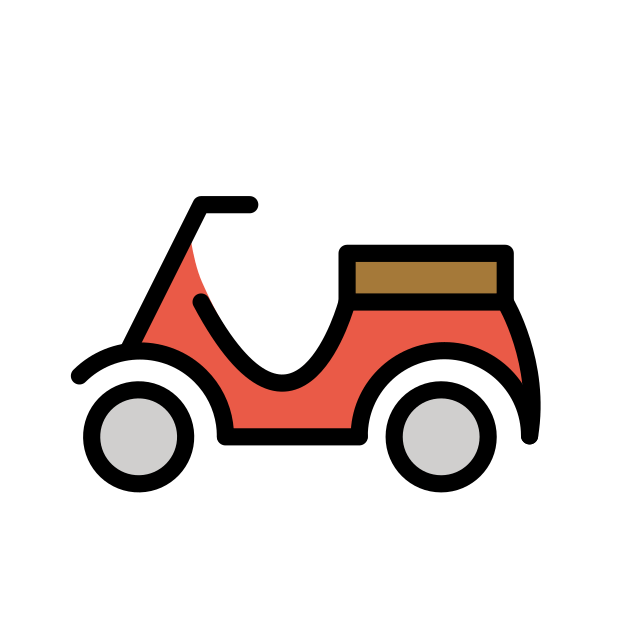
motor scooter